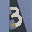
Label: 3